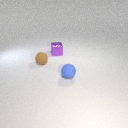
small purple metal cube behind small blue rubber sphere